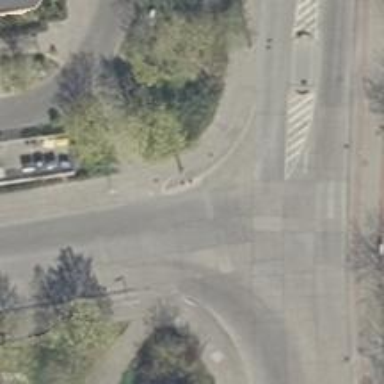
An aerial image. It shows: Cycleway with concrete surface.